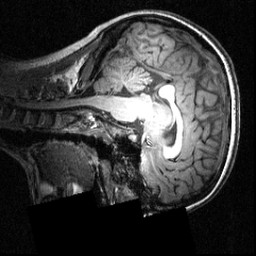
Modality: T1w
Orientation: sagittal
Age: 19
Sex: female
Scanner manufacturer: siemens
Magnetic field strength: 3.951 T
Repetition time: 1.5 s
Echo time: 0.00335 s